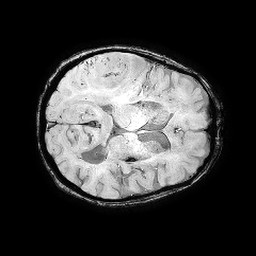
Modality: SWI
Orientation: axial
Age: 72
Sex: female
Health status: ill
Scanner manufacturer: philips
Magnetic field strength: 3 T
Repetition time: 0.031 s